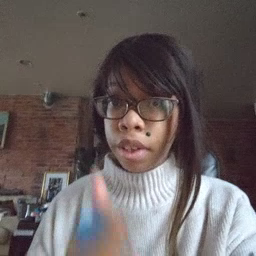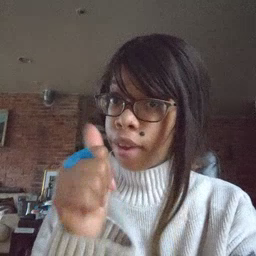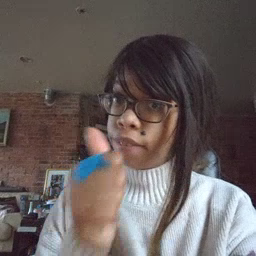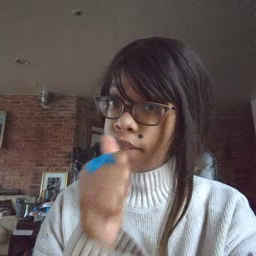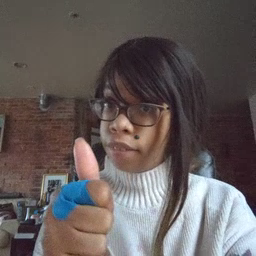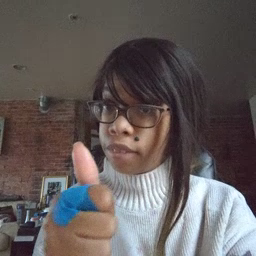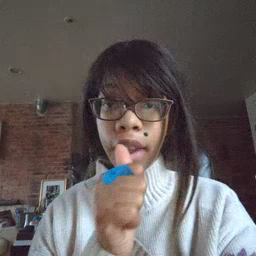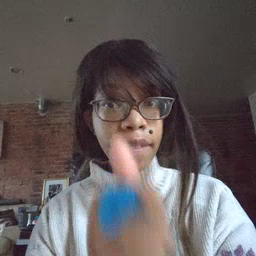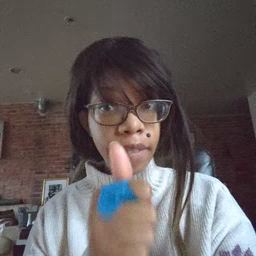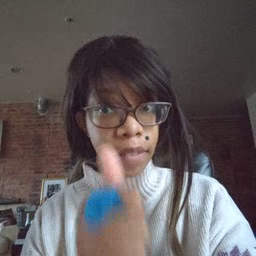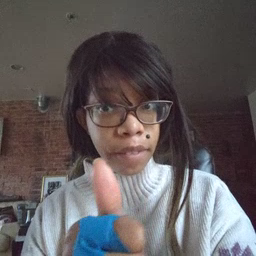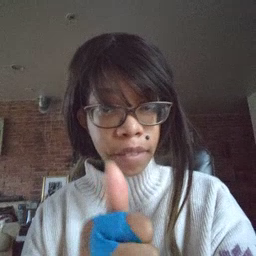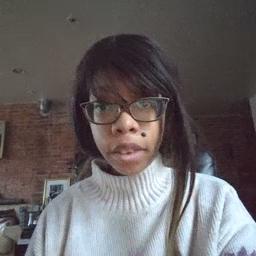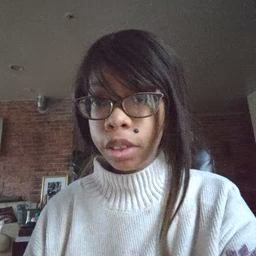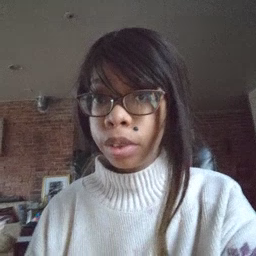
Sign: yourself